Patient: sex F, age 34
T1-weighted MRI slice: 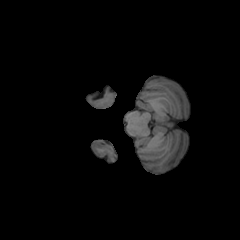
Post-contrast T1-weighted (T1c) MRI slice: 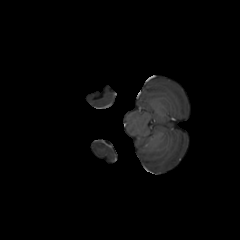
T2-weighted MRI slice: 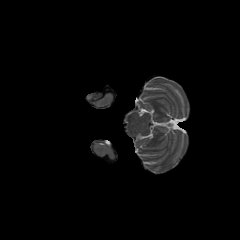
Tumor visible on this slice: no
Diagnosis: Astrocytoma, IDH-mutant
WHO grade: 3